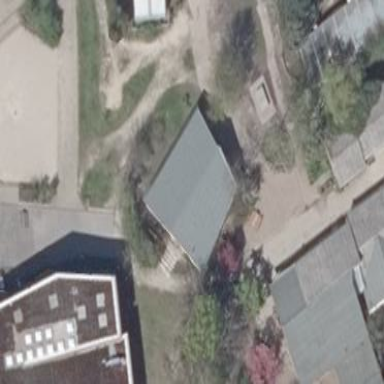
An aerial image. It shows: School building.